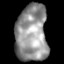
Tissue: skin
Cell type: Epithelial cells
Senescence score: 0.2634
Nuclear area (px): 1772
Mean DAPI intensity: 148.641